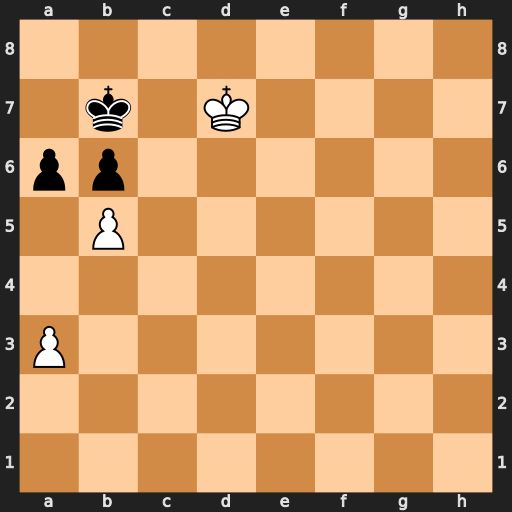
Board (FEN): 8/1k1K4/pp6/1P6/8/P7/8/8
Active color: w
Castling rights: -
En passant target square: -
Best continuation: a4 axb5 axb5